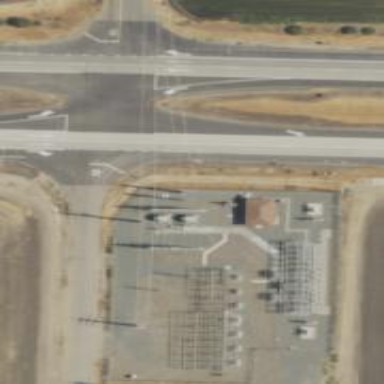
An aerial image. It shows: Outdoor distribution-level power substation enclosed by fence.